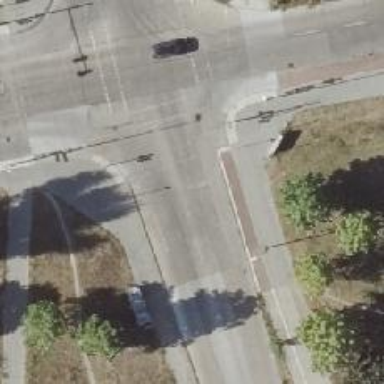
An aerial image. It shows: Road with traffic signals.